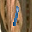
Label: 1